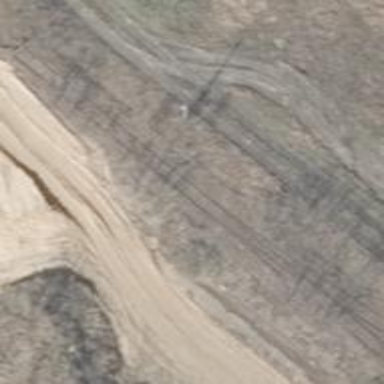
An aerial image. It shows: Railway switch.